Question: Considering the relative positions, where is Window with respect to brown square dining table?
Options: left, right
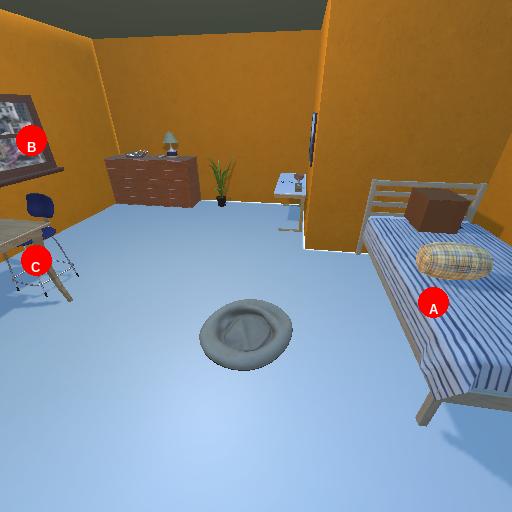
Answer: left